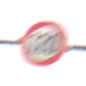
Verkehrszeichen: Geschwindigkeit120
Umgebung: Outdoor, Nature
Tageszeit: SunriseSunset
Wetter: PartlyCloudy
Licht: Natural
Jahreszeit: NotSpecified
Kontrast: LowContrast